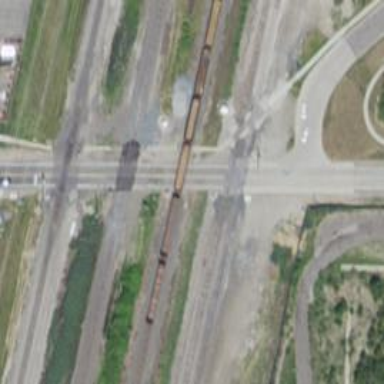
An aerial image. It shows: Level crossing with lights and saltire.